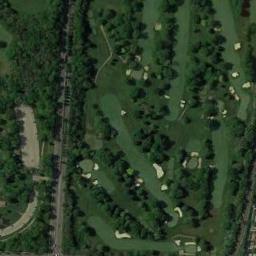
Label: golf_course